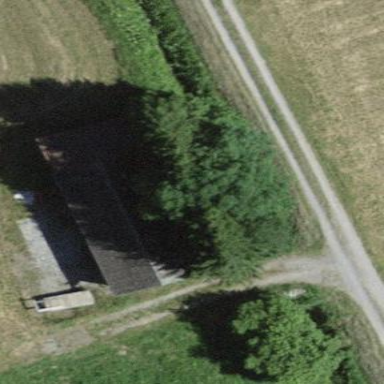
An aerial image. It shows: Barn.